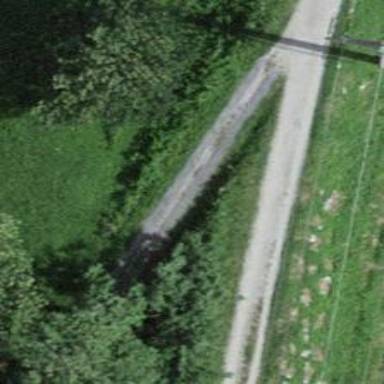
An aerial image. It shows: Track road with grade1 tracktype. The road has concrete lanes.